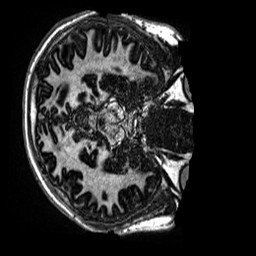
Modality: MP2RAGE
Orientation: axial
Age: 13
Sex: male
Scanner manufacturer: siemens
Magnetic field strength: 3 T
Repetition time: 4 s
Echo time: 0.00299 s